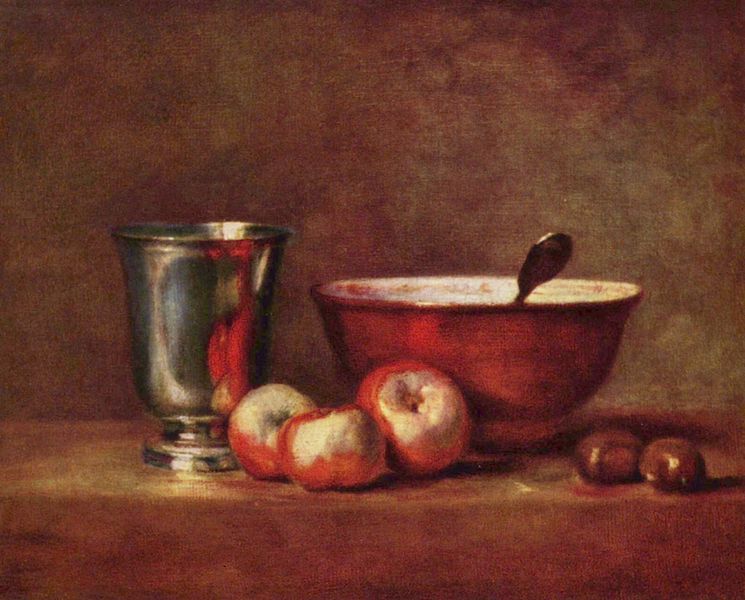
Titel: Stilleben
Künstler: Jean-Baptiste Siméon Chardin
Standort: Paris
Institution: Musée du Louvre
Schlagwörter: schatten, weiß, braun, glas, licht, tisch, ölbild, obst, rot, beige, malerei, trinken, wand, schale, schüssel, silber, bild, spiegel, tischdecke, spiegelung, kelch, frucht, früchte, kanne, keramik, krug, stilleben, stillleben, apfel, äpfel, warm, essen, löffel, glanz, metall, stofflichkeit, tischkante, becher, messing, zinn, brett, chardin, kunst, kastanie, pfirsiche, pokal, nüsse, silberbecher, pflaumen, kastanien, zinnbecher, löfel, emaile, mahler, natürmort, materialqualitäten, äpfek, silberpott